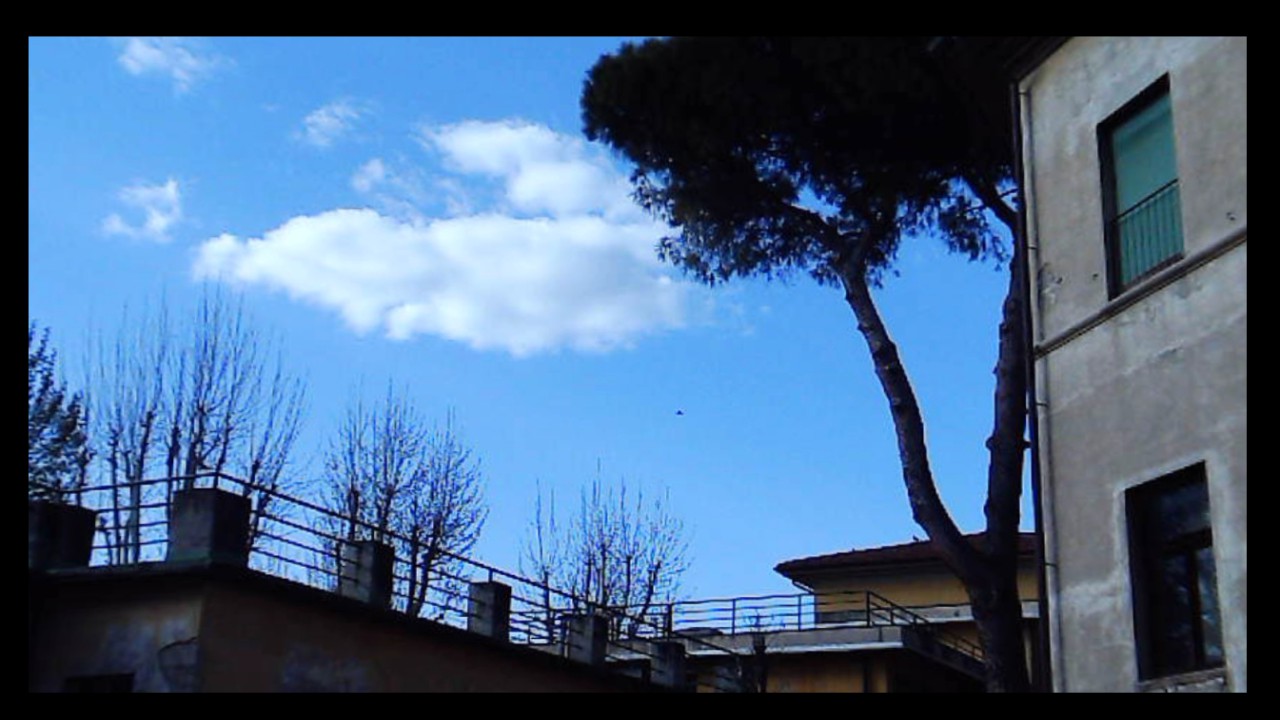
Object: Betafpv air75